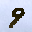
Label: 9